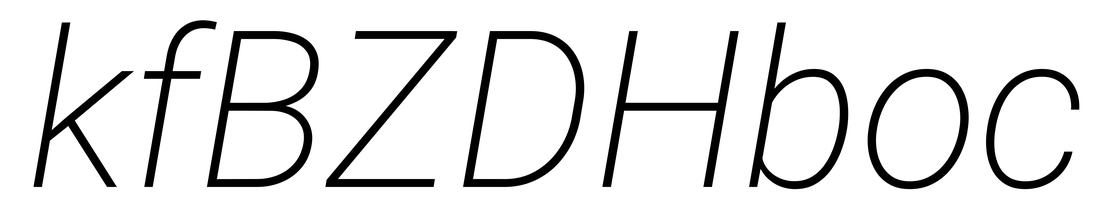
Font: Roboto-Italic_ExtraLight_Italic